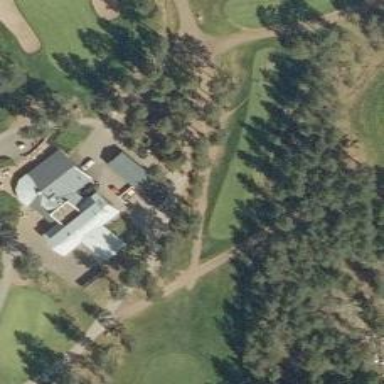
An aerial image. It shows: Golf cartpath that is also road path.